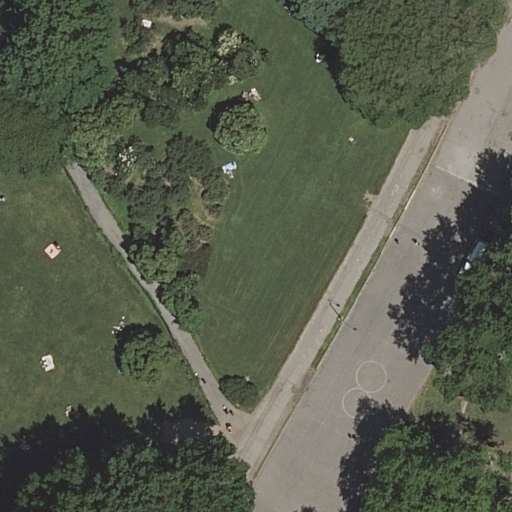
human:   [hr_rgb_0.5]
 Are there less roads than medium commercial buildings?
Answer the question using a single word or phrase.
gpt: no

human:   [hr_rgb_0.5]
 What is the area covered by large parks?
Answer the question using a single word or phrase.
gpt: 10627m2

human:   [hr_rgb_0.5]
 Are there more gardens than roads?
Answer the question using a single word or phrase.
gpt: no

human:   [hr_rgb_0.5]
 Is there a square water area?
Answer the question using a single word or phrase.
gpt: no

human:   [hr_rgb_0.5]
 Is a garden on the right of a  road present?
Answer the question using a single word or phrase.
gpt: no

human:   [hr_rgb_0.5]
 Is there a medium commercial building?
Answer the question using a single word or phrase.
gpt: no

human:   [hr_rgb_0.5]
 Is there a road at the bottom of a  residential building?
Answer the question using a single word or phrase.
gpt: no

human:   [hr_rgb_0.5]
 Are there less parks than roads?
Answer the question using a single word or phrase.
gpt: yes

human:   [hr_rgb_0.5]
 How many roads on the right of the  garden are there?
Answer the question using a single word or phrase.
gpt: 1

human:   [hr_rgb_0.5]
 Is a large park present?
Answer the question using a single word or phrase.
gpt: yes

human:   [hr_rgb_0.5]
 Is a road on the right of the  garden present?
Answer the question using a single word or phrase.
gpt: yes

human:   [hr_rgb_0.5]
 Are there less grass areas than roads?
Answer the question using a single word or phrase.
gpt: yes

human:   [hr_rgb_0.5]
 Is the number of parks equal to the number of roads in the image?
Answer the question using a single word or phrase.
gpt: no

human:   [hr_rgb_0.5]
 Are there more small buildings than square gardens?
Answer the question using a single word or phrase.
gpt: no

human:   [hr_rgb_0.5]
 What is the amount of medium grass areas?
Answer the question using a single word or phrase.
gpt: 0

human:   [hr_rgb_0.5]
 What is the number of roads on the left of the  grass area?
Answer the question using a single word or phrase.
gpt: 0

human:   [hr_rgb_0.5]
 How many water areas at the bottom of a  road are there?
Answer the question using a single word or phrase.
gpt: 0

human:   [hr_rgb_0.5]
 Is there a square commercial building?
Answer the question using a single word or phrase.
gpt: no

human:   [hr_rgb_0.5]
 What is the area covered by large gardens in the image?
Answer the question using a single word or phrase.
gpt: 2915m2

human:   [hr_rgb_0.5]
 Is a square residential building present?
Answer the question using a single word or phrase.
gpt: no

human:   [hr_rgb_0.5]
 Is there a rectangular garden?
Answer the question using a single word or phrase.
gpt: no

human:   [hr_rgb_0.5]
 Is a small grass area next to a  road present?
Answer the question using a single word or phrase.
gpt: no

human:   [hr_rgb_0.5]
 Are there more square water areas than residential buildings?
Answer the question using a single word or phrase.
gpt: no

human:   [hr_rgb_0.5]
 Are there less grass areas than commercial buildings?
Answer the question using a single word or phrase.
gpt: no

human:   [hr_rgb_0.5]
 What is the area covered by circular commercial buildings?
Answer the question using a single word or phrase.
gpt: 0m2

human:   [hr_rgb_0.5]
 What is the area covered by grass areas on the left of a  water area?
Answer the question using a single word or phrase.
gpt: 0m2

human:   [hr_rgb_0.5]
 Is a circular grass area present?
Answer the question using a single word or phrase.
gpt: no

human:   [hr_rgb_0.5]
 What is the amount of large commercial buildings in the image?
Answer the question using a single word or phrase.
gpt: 0

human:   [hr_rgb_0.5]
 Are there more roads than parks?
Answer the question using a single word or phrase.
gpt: yes

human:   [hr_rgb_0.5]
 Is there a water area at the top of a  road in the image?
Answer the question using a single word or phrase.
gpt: no

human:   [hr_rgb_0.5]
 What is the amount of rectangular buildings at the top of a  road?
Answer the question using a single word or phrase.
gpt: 0

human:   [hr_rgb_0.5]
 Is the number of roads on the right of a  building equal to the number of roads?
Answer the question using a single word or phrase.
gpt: no

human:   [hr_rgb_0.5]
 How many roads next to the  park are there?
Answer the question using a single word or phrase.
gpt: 2

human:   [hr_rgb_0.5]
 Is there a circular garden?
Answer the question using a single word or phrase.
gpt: no

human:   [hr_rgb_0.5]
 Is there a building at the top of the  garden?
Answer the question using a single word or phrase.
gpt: no

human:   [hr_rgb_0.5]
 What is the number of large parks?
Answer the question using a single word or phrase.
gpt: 1